Question: I am new to the xamarin platform and I am needing to achieve this screen in Xamarin Android.

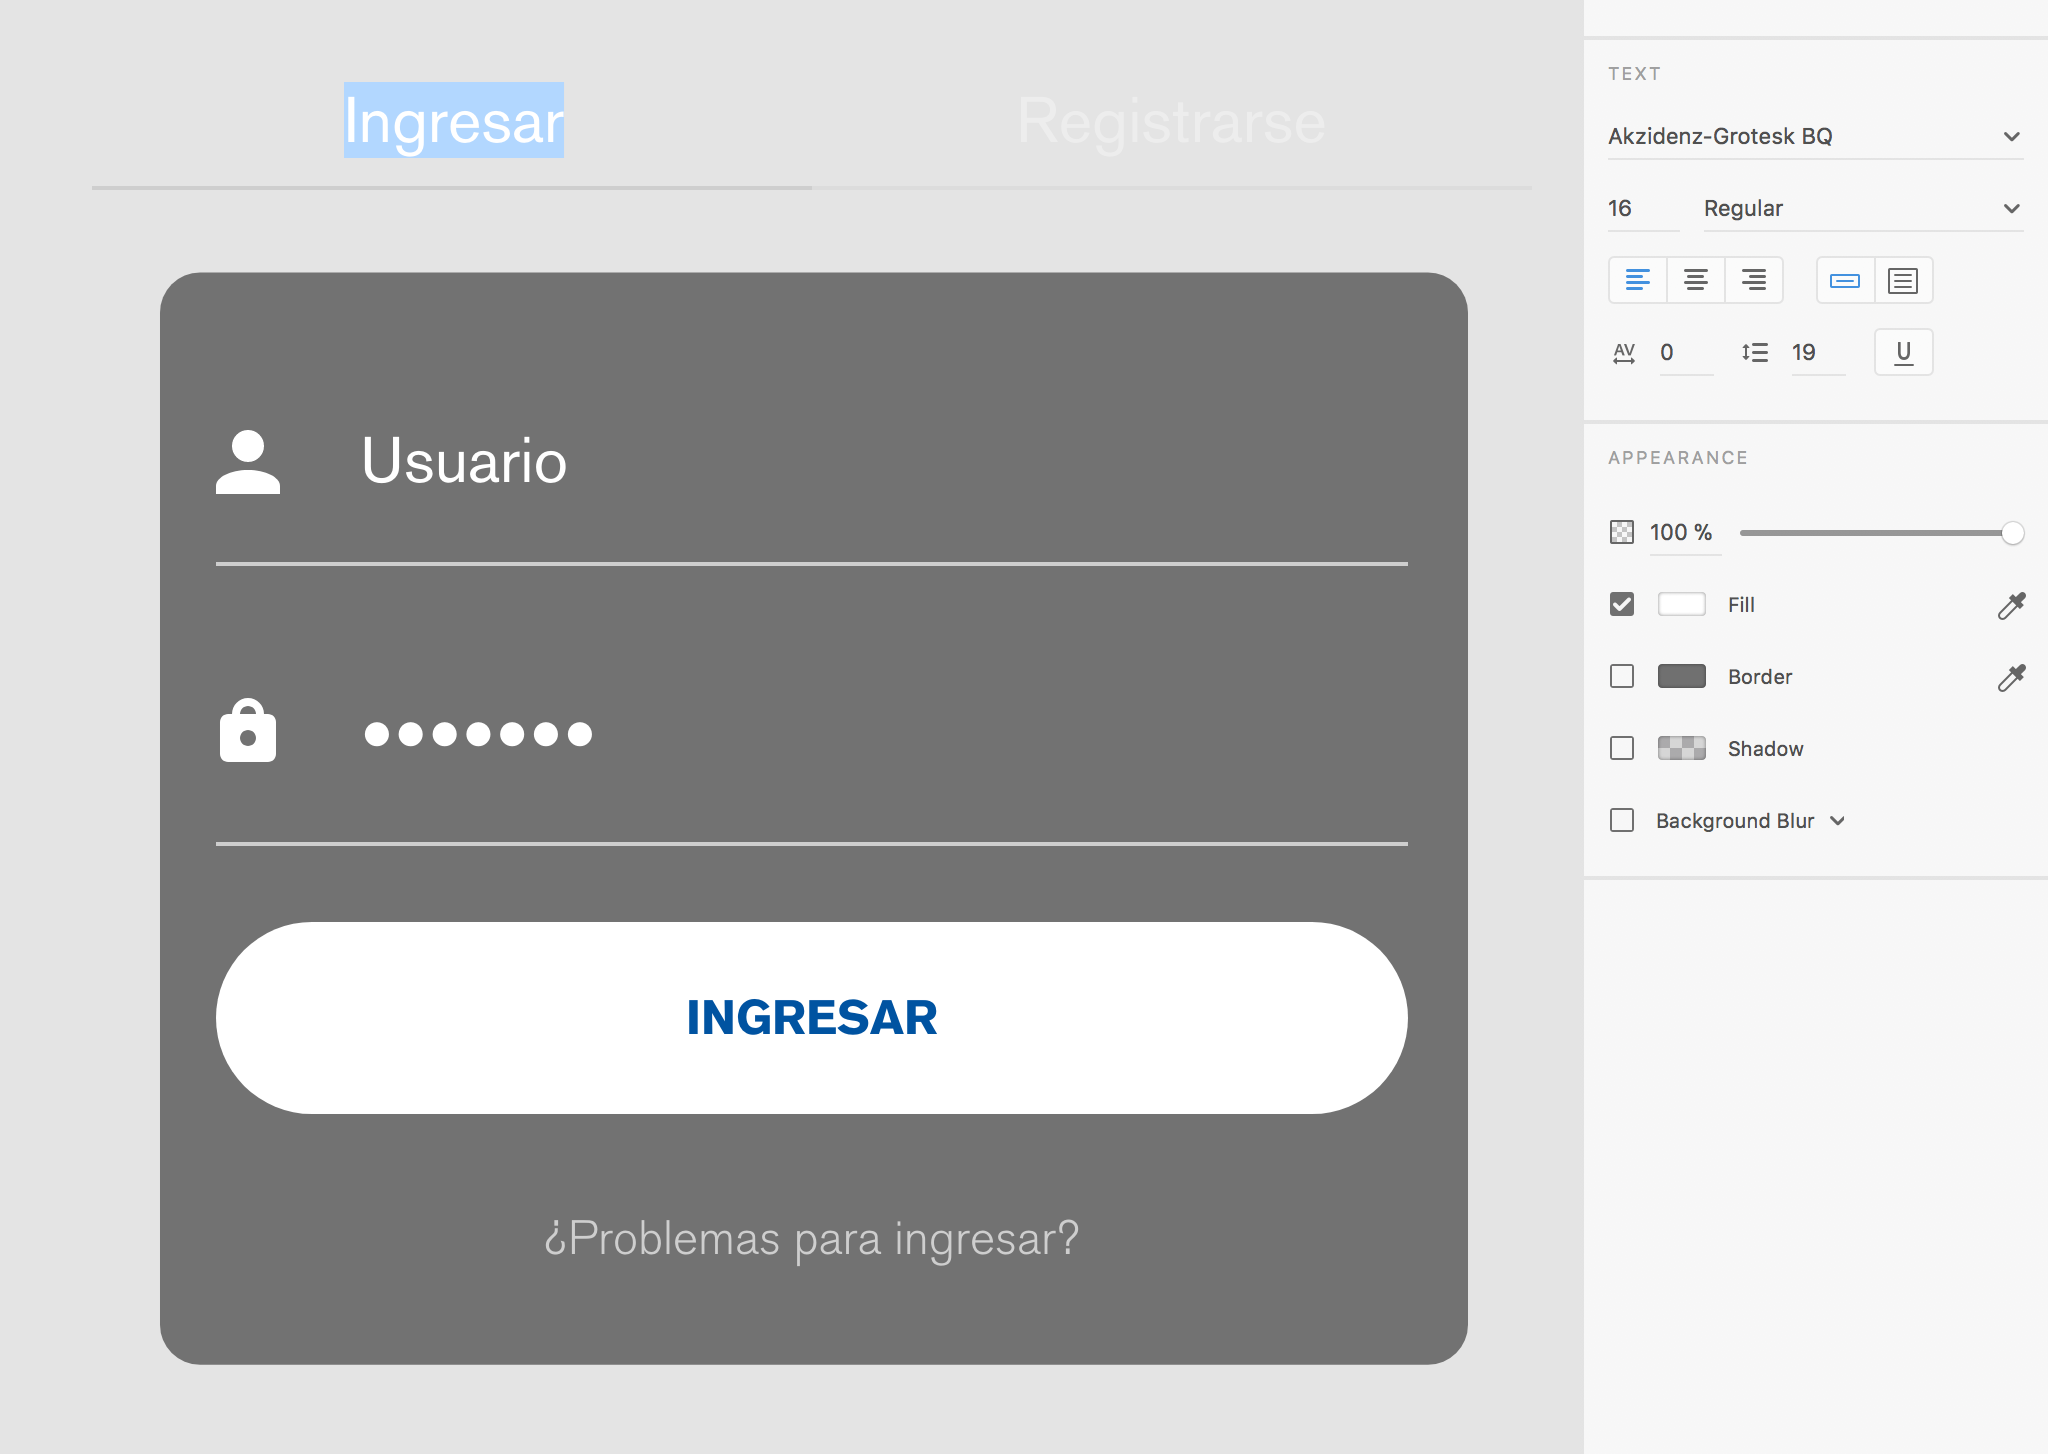
Answer: you need this popup when any button clicked or automatic when you go to login screen.
If you want this popup when button clicked then :
1- First Design this layout in your axml file.
2- On Button click create a Dialog.
3- Inflate that dialog with your created layout.
If You want this popup without any button click then in follow above approach.